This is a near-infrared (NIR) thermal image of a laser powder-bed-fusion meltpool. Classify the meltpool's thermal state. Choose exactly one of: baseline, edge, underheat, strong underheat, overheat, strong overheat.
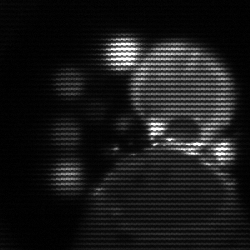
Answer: edge